Interaction volume radius: 5 \u00c5
Interaction volume height: 35 \u00c5
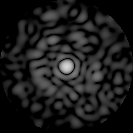
Disorder parameter: 0.8732